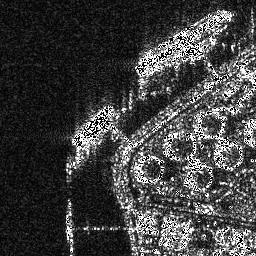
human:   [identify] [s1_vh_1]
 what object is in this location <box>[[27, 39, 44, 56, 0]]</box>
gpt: <ref>1 large ship at the center</ref>

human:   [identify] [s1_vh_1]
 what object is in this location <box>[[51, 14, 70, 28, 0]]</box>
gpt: <ref>1 large ship at the top</ref>